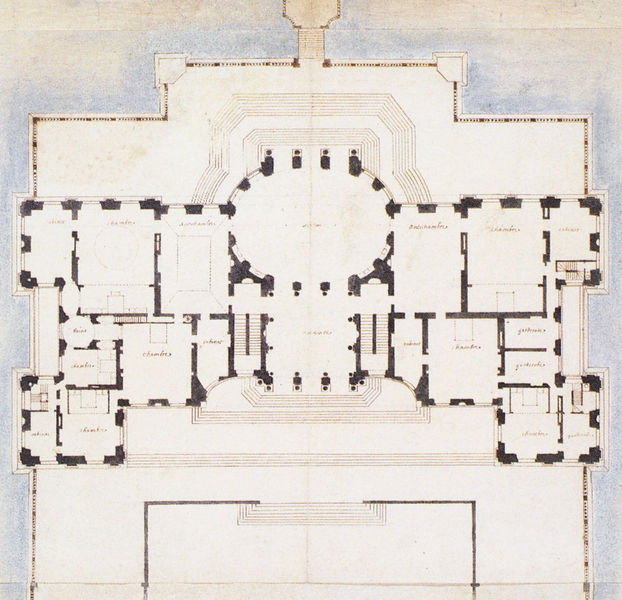
Titel: Vaux-le-Vicomte, Pläne
Künstler: Louis Le Vau
Schlagwörter: blau, weiß, fenster, pfeiler, schwarz, skizze, säulen, terasse, zeichnung, anlage, architektur, barock, kirche, blatt, oval, rund, pilaster, saal, treppe, treppen, symmetrie, stufen, harmonie, eckig, palast, seite, bleistift, räume, entwurf, tinte, eleganz, bezeichnung, grundriss, bauplan, ordnung, schloßanlage, erdgeschoß, goldig